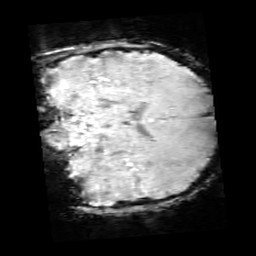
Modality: SWI
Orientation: coronal
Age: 12
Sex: male
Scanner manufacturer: siemens
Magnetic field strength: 3 T
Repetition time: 0.027 s
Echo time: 0.02 s